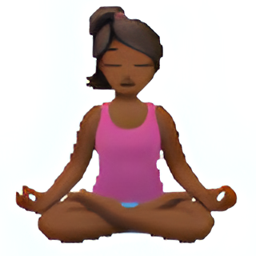
Name: person in lotus position
Emoji: 🧘🏾
Group: People & Body
Sub-group: person-resting